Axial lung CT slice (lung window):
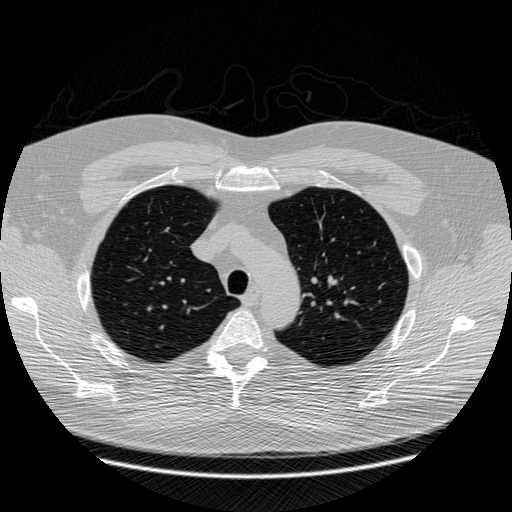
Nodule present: no